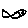
Label: fish